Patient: sex M, age 78
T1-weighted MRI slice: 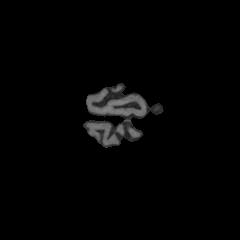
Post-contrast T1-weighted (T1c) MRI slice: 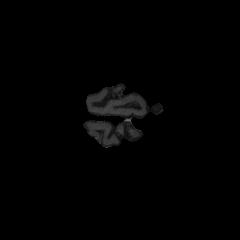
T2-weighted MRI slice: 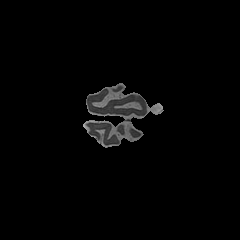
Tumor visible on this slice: no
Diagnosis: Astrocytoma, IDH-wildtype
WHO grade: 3